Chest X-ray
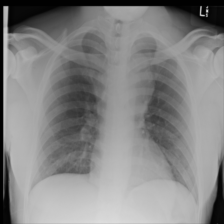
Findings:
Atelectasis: negative
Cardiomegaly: negative
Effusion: negative
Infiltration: negative
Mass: negative
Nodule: negative
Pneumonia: negative
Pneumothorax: negative
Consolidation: negative
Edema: negative
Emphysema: negative
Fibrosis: negative
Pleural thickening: negative
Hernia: negative